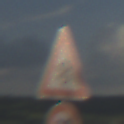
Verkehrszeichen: SchneeOderEisglaette
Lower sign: Geschwindigkeit20
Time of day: MorningAfternoon
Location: Outdoor (Nature)
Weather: PartlyCloudy
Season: NotSpecified
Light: Natural